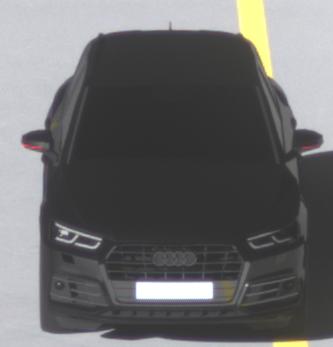
Make: Audi
Model: Q5 45 TFSI
Detailed model: Q5 (FY)
Model produced from: 2019/01
Model produced until: 2019/05
Doors: 5
Color: black
Road condition: dry road
Daytime: morning or afternoon
Contrast: high contrast